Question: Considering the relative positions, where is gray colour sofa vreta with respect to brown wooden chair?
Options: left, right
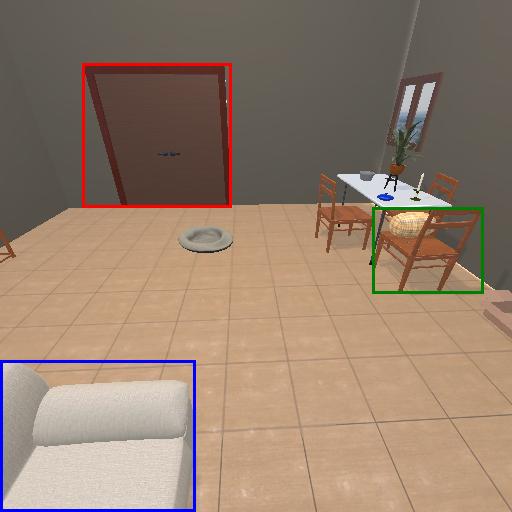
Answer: left